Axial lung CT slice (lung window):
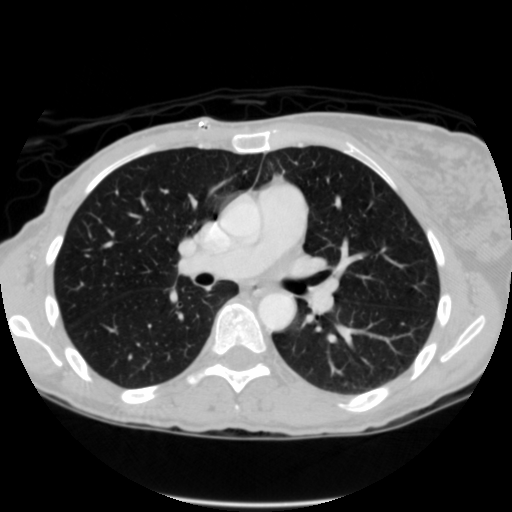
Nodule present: no